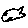
Label: fish